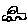
Label: car